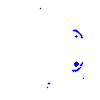
Particle: pion